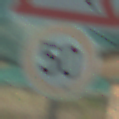
Verkehrszeichen: Geschwindigkeit50
Zusatzzeichen oben: WildwechselRechts
Umgebung: Roofed, Special
Tageszeit: MorningAfternoon
Wetter: PartlyCloudy
Licht: Natural
Jahreszeit: NotSpecified
Kontrast: MediumContrast